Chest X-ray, AP view. Patient: 15 years old, sex M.
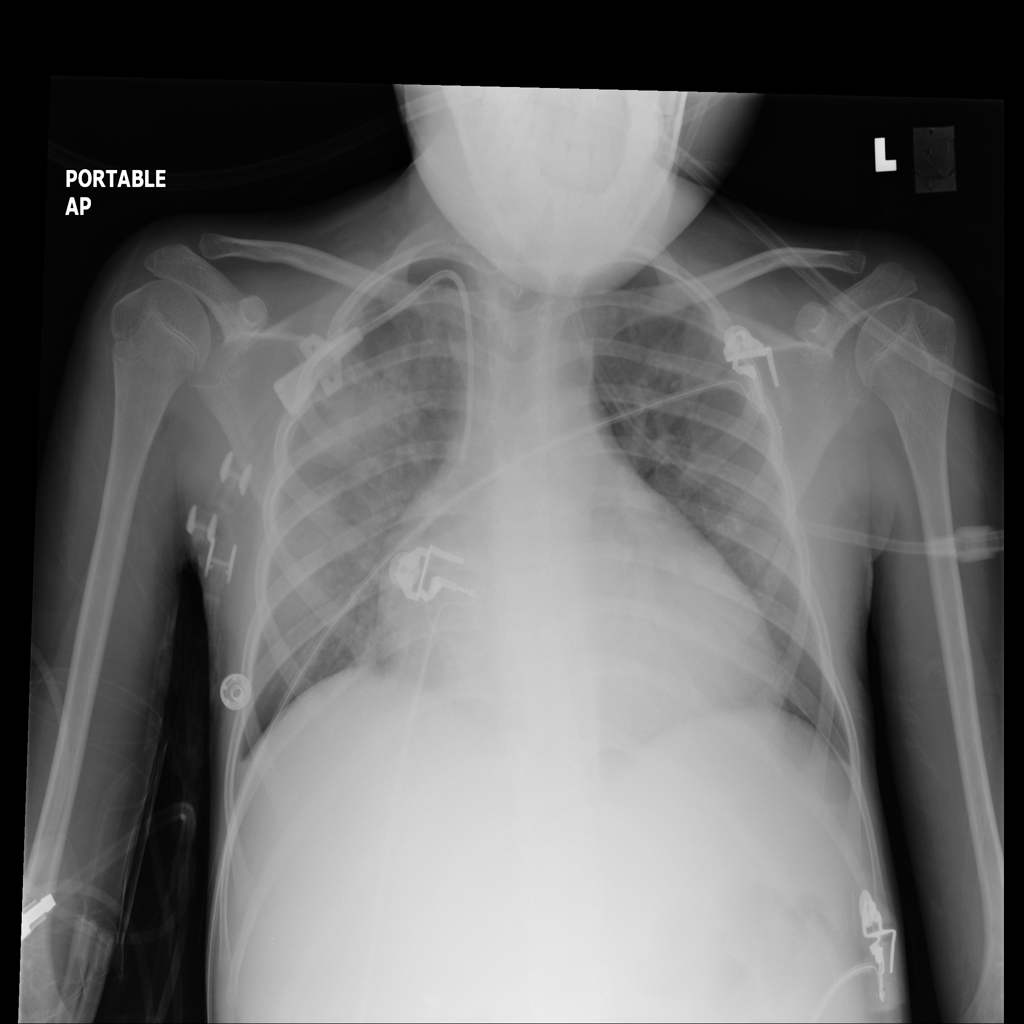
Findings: Cardiomegaly, Edema